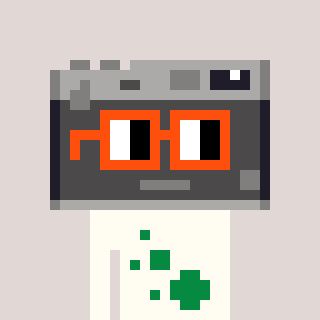
a pixel art character with square orange glasses, a camera-shaped head and a grayscale-colored body on a warm background